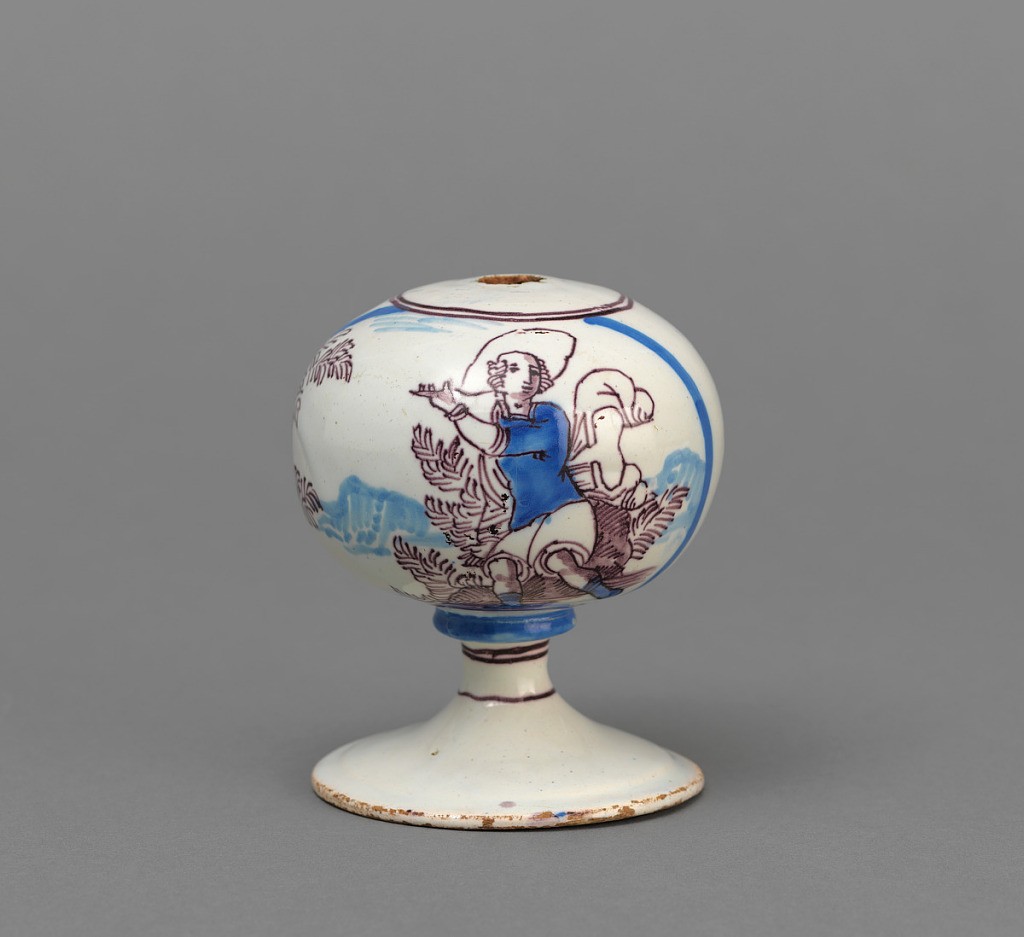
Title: Cap stand
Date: mid-18th century
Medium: Tin-glazed earthenware
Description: On globe a cartouche of gesturing figure, and a floral design. Cobalt blue and manganese purple.